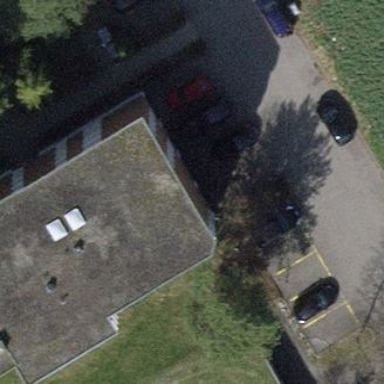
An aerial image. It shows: Parking available on the street side.